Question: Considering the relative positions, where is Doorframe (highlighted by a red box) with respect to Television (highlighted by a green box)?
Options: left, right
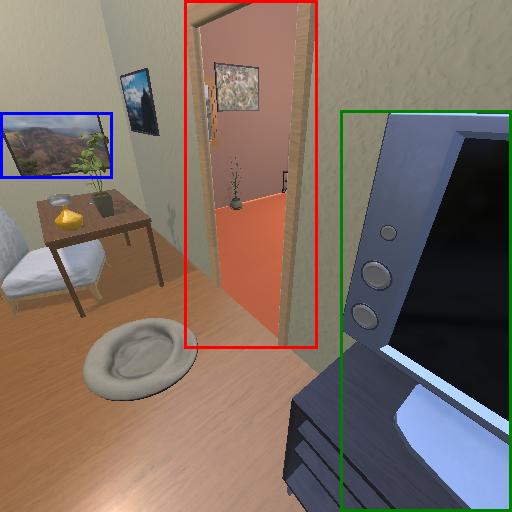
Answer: left